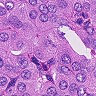
Metastatic tissue present: yes